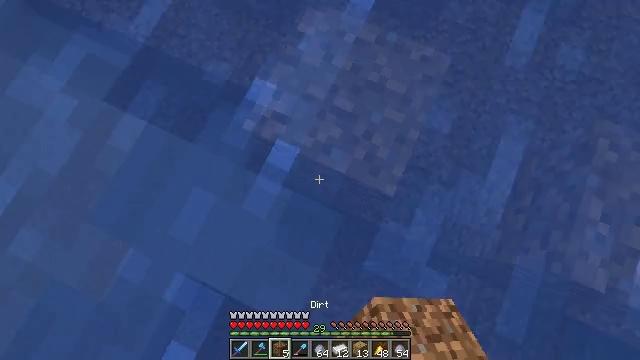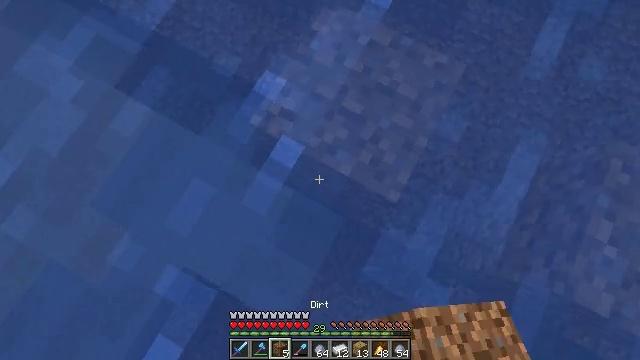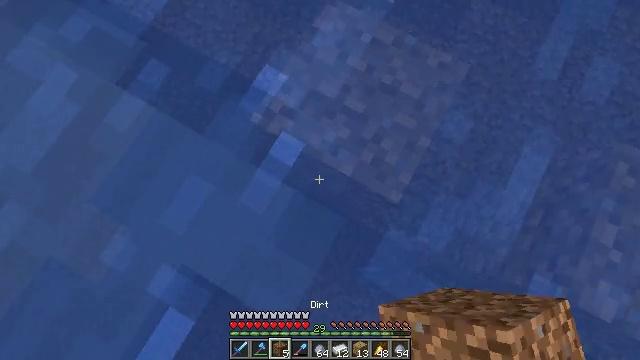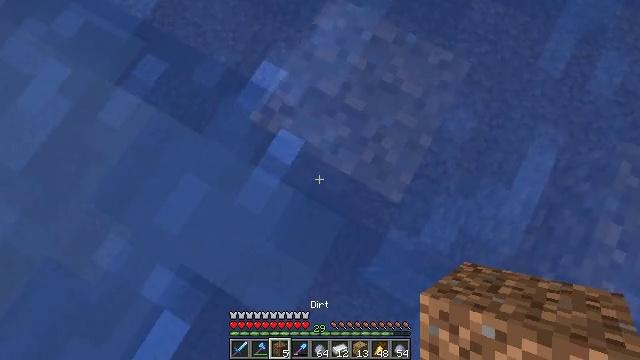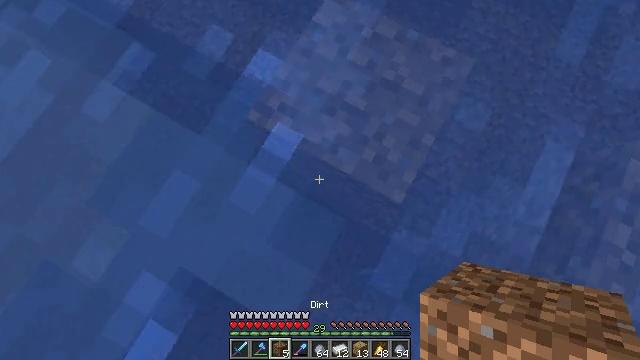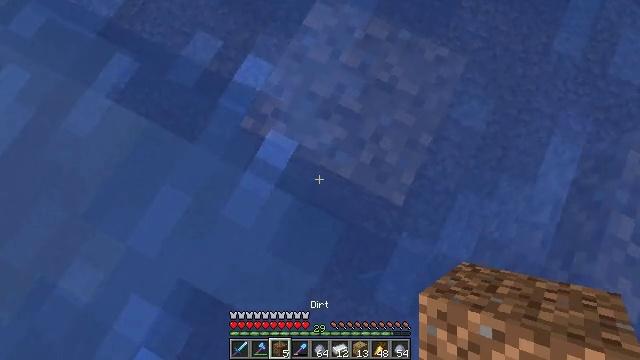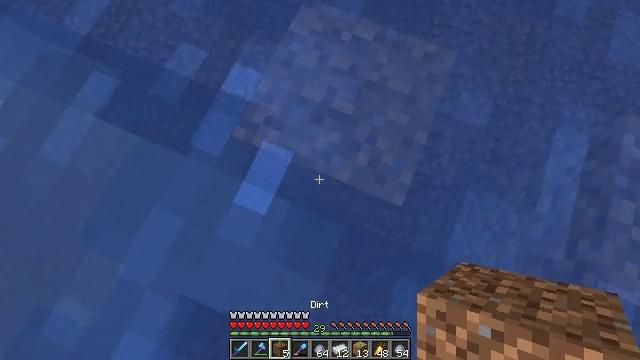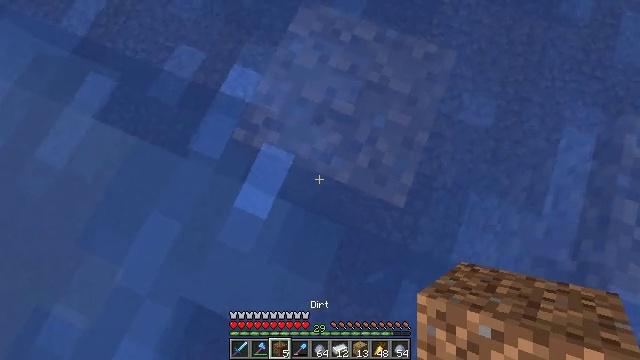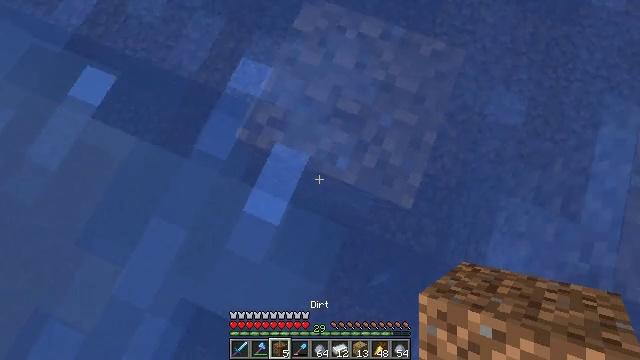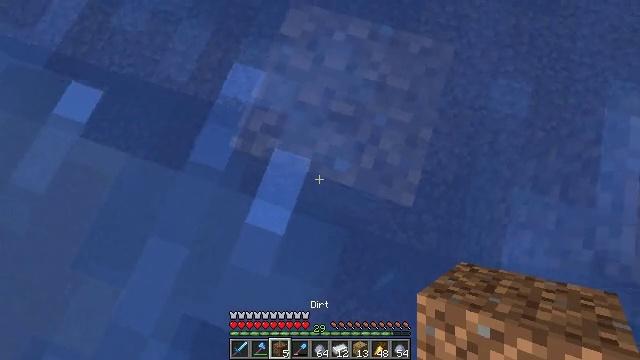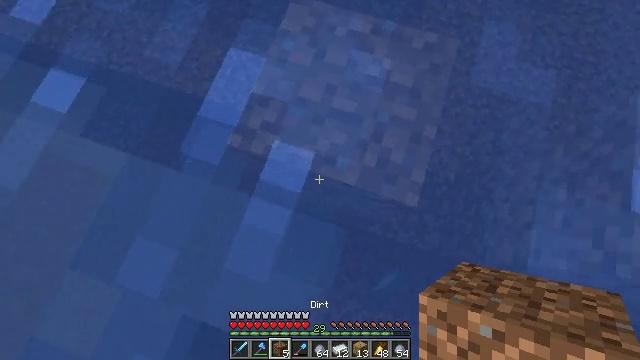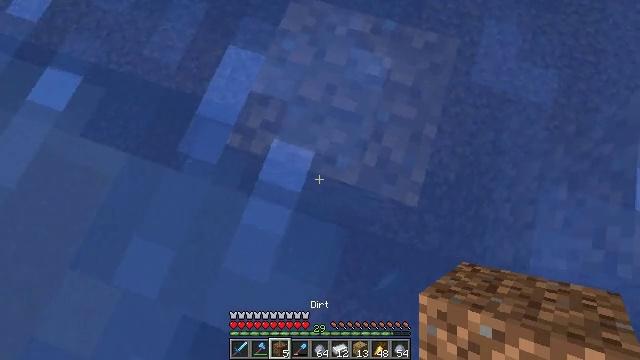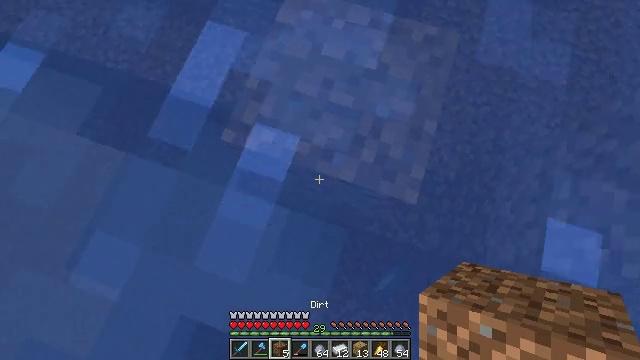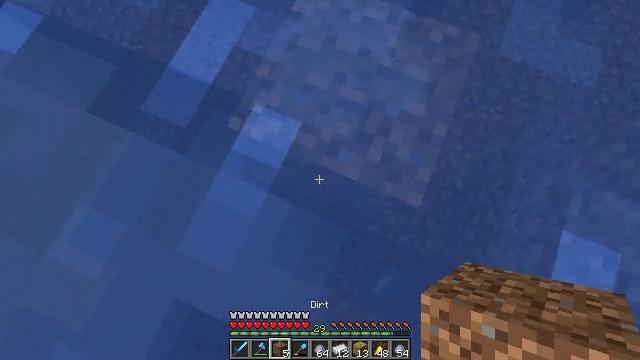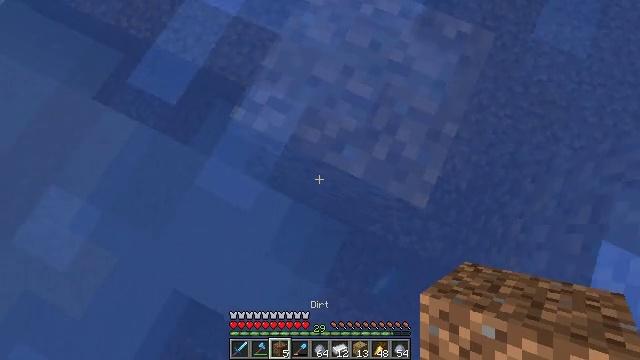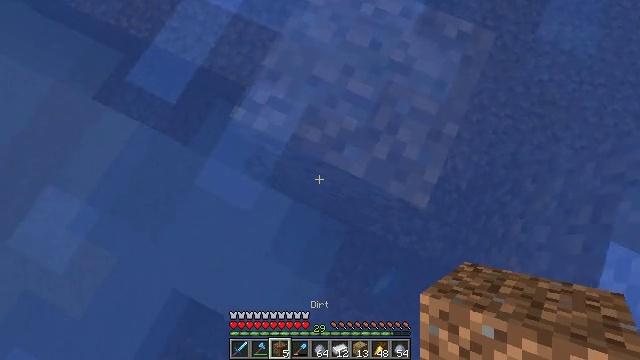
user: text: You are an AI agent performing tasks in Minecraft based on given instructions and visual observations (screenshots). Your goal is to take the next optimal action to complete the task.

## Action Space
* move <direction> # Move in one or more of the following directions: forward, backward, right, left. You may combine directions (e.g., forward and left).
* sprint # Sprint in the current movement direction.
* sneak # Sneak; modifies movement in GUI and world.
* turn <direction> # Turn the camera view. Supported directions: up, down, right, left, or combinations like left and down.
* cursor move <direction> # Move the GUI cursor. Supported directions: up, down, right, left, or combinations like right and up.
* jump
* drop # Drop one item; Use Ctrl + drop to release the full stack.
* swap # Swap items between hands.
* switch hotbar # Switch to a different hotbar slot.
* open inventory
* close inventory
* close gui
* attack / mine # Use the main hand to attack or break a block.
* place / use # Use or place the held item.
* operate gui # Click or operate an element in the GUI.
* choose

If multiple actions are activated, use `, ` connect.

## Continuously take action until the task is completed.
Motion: motion action
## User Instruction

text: Collect clay by holding down the left mouse button.
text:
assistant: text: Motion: turn left
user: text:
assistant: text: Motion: no_op
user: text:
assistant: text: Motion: no_op
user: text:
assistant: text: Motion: no_op
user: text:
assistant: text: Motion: move forward, turn right
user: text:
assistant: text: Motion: move forward, turn right
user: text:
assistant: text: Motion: move forward
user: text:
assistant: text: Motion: move forward
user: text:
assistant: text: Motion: move forward and move right, turn right
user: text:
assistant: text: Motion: move forward and move right
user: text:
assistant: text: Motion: move forward and move right
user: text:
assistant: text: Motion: move forward and move right
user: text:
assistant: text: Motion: move forward, turn left
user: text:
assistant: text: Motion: move forward, turn left
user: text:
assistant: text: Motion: move forward
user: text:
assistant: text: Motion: move forward and move right, turn right
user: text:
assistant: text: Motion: move forward and move right, turn right and up
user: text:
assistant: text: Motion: move forward and move right, jump
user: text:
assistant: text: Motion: move forward and move right, jump
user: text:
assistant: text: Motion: jump
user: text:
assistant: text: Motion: jump
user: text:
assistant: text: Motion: jump
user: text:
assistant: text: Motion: jump
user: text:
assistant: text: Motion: move forward, turn left, jump
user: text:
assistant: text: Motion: move forward, jump
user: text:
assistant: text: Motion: move forward, turn left, jump
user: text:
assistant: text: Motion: move forward, turn left, jump
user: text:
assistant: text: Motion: move forward
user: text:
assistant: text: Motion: move forward, turn left
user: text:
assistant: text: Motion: move forward and move right, turn left